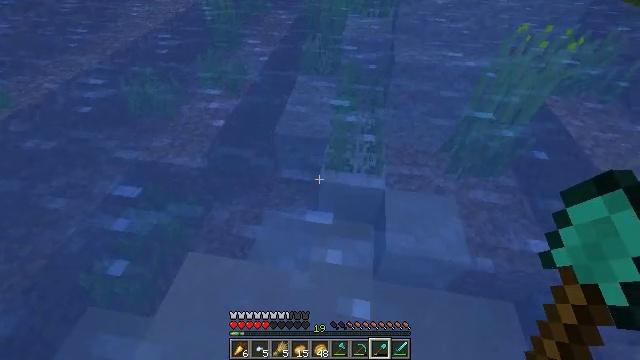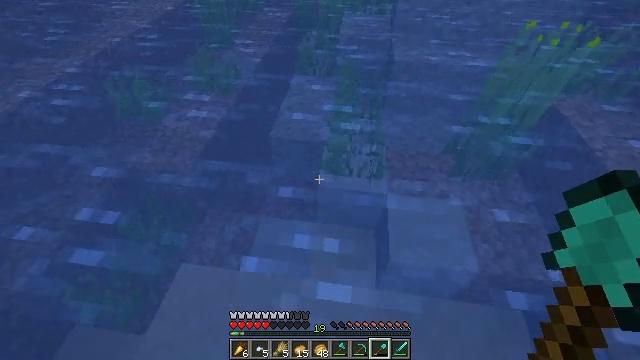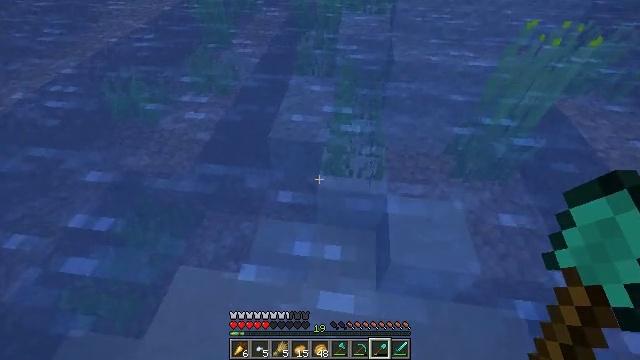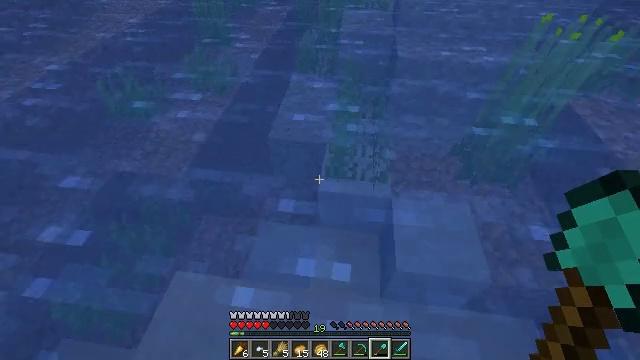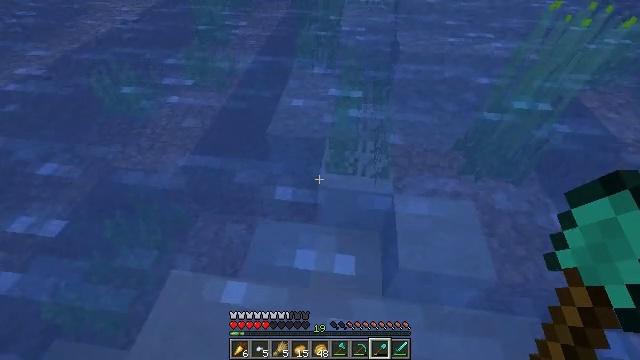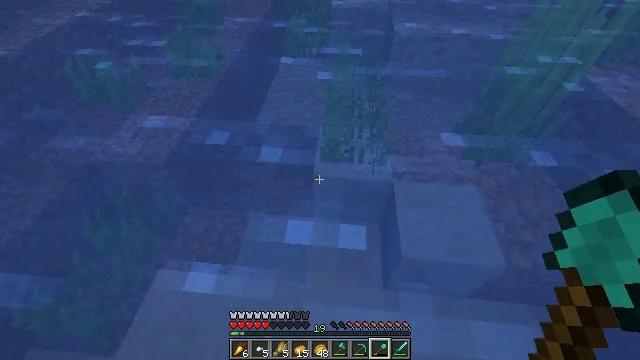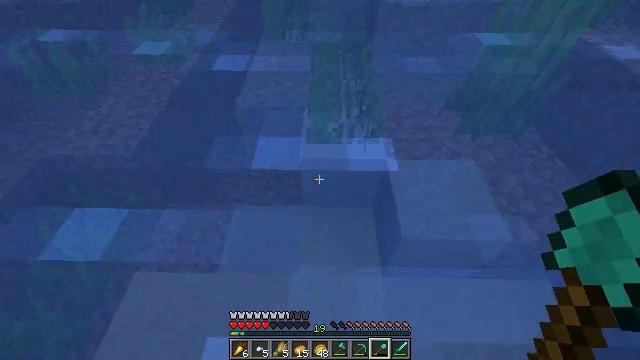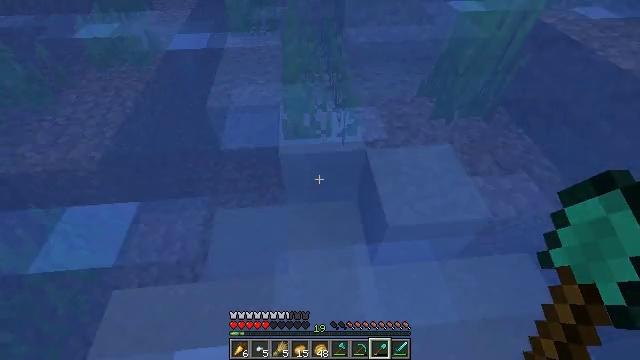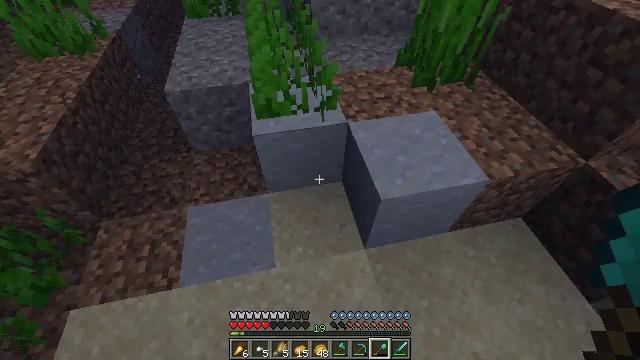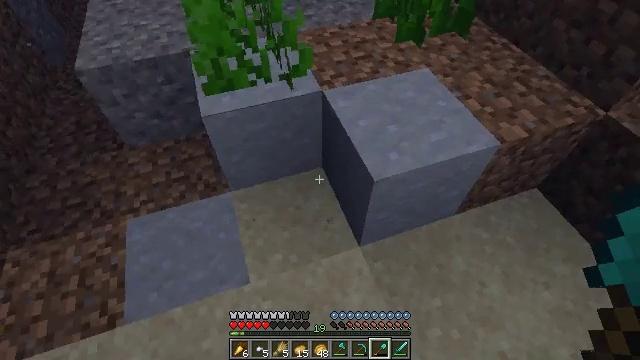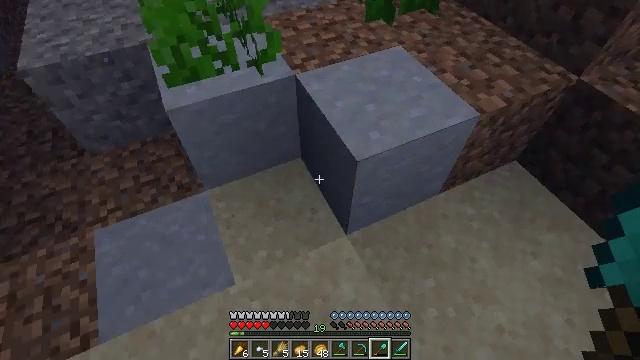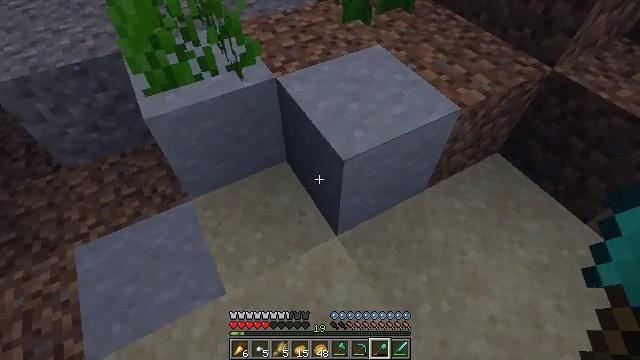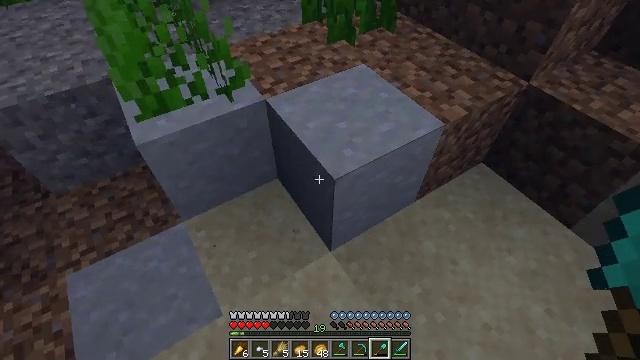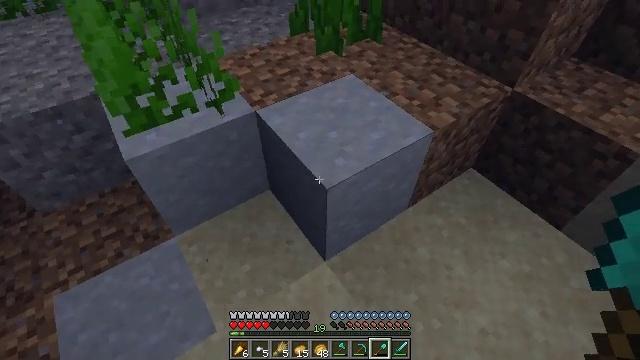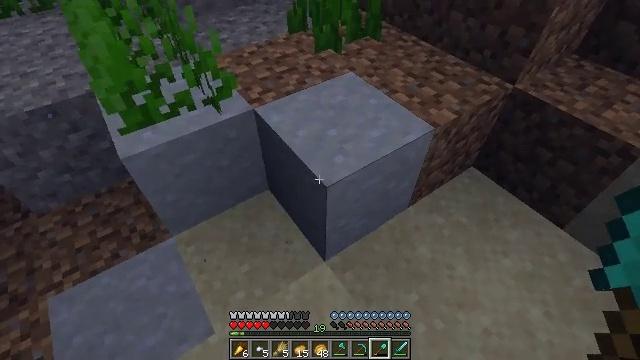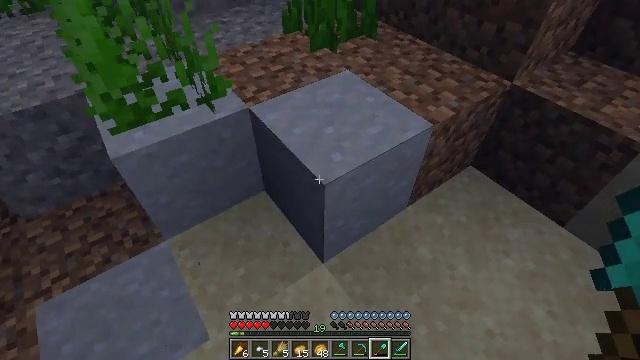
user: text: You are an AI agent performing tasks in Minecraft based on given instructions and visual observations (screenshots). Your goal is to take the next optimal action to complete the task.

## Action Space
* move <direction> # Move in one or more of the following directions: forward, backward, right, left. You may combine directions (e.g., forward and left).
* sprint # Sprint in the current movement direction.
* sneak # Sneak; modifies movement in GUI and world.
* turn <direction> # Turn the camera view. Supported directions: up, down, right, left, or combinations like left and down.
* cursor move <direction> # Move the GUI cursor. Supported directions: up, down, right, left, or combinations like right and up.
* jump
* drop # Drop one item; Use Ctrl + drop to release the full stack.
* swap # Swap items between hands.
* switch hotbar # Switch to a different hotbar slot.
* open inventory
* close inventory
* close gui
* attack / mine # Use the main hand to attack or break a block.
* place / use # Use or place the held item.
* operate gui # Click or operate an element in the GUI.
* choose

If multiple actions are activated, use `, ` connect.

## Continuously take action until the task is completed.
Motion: motion action
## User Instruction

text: Mine the clay from the riverbed.
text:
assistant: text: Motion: turn right
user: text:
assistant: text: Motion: no_op
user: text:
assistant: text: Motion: sneak
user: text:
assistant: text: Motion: sneak
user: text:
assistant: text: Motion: sneak, turn right
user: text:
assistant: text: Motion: sneak, turn right
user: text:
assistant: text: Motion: sneak, turn right
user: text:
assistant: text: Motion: sneak, turn right
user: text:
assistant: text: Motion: turn right and down
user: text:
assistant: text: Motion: turn right
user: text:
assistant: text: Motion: turn right
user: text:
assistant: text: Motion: turn right and up
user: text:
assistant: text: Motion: turn right and up
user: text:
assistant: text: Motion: no_op
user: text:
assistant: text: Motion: no_op
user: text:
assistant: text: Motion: turn right and up
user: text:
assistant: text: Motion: turn up, attack / mine
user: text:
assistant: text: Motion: attack / mine
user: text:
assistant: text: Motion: attack / mine
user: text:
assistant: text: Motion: attack / mine
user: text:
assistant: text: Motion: attack / mine
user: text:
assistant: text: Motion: attack / mine
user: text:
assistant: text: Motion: attack / mine
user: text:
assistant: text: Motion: attack / mine
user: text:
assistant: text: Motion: turn up, attack / mine
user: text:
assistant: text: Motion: turn up, attack / mine
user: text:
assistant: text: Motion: attack / mine
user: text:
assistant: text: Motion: attack / mine
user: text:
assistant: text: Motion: attack / mine
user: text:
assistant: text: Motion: attack / mine